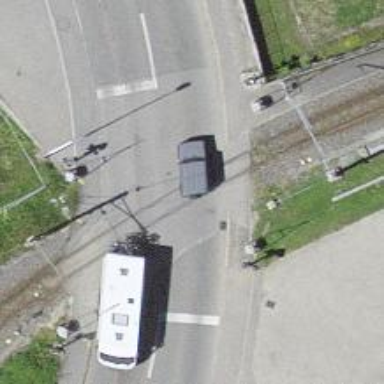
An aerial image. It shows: Level crossing with lights. The barriers at the crossing are of double half type.